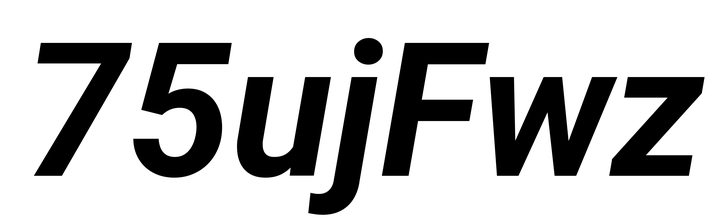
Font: Roboto-Italic_Bold_Italic